Interaction volume radius: 5 \u00c5
Interaction volume height: 10 \u00c5
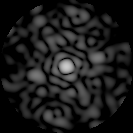
Disorder parameter: 0.8431